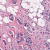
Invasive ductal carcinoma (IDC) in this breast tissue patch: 1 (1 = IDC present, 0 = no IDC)